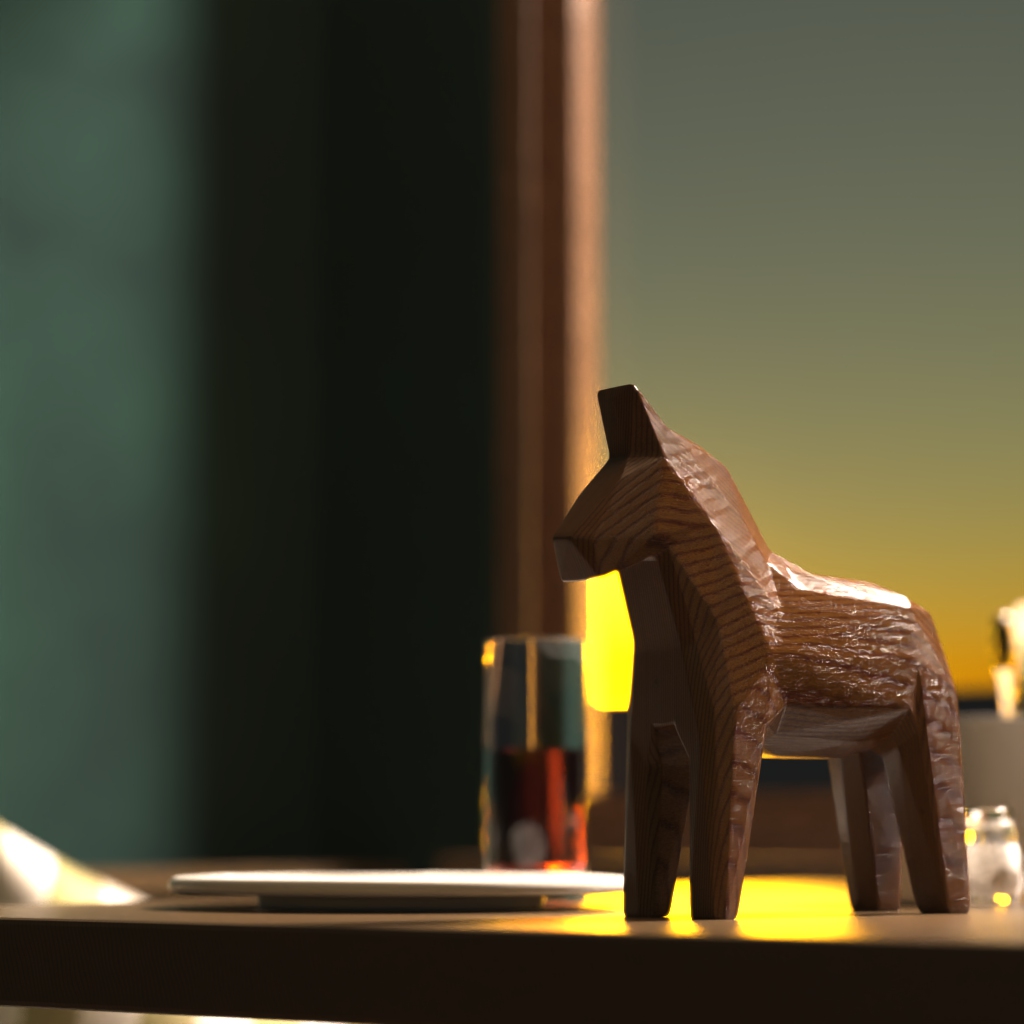
A high quality rendering of a dalahest_oak dalecarlian horse figurine made of varnished dark oak standing on a wooden table in an a sunset landscape with sunset lighting,medium shot fromlow angle left front side , 100 mm, f 4